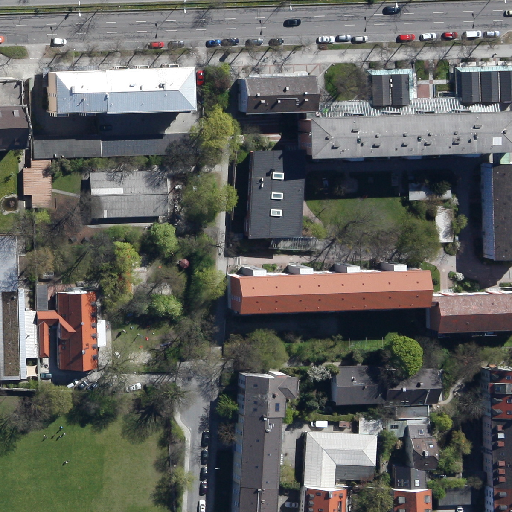
Referring expression: light-duty vehicle in the parking area